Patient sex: M
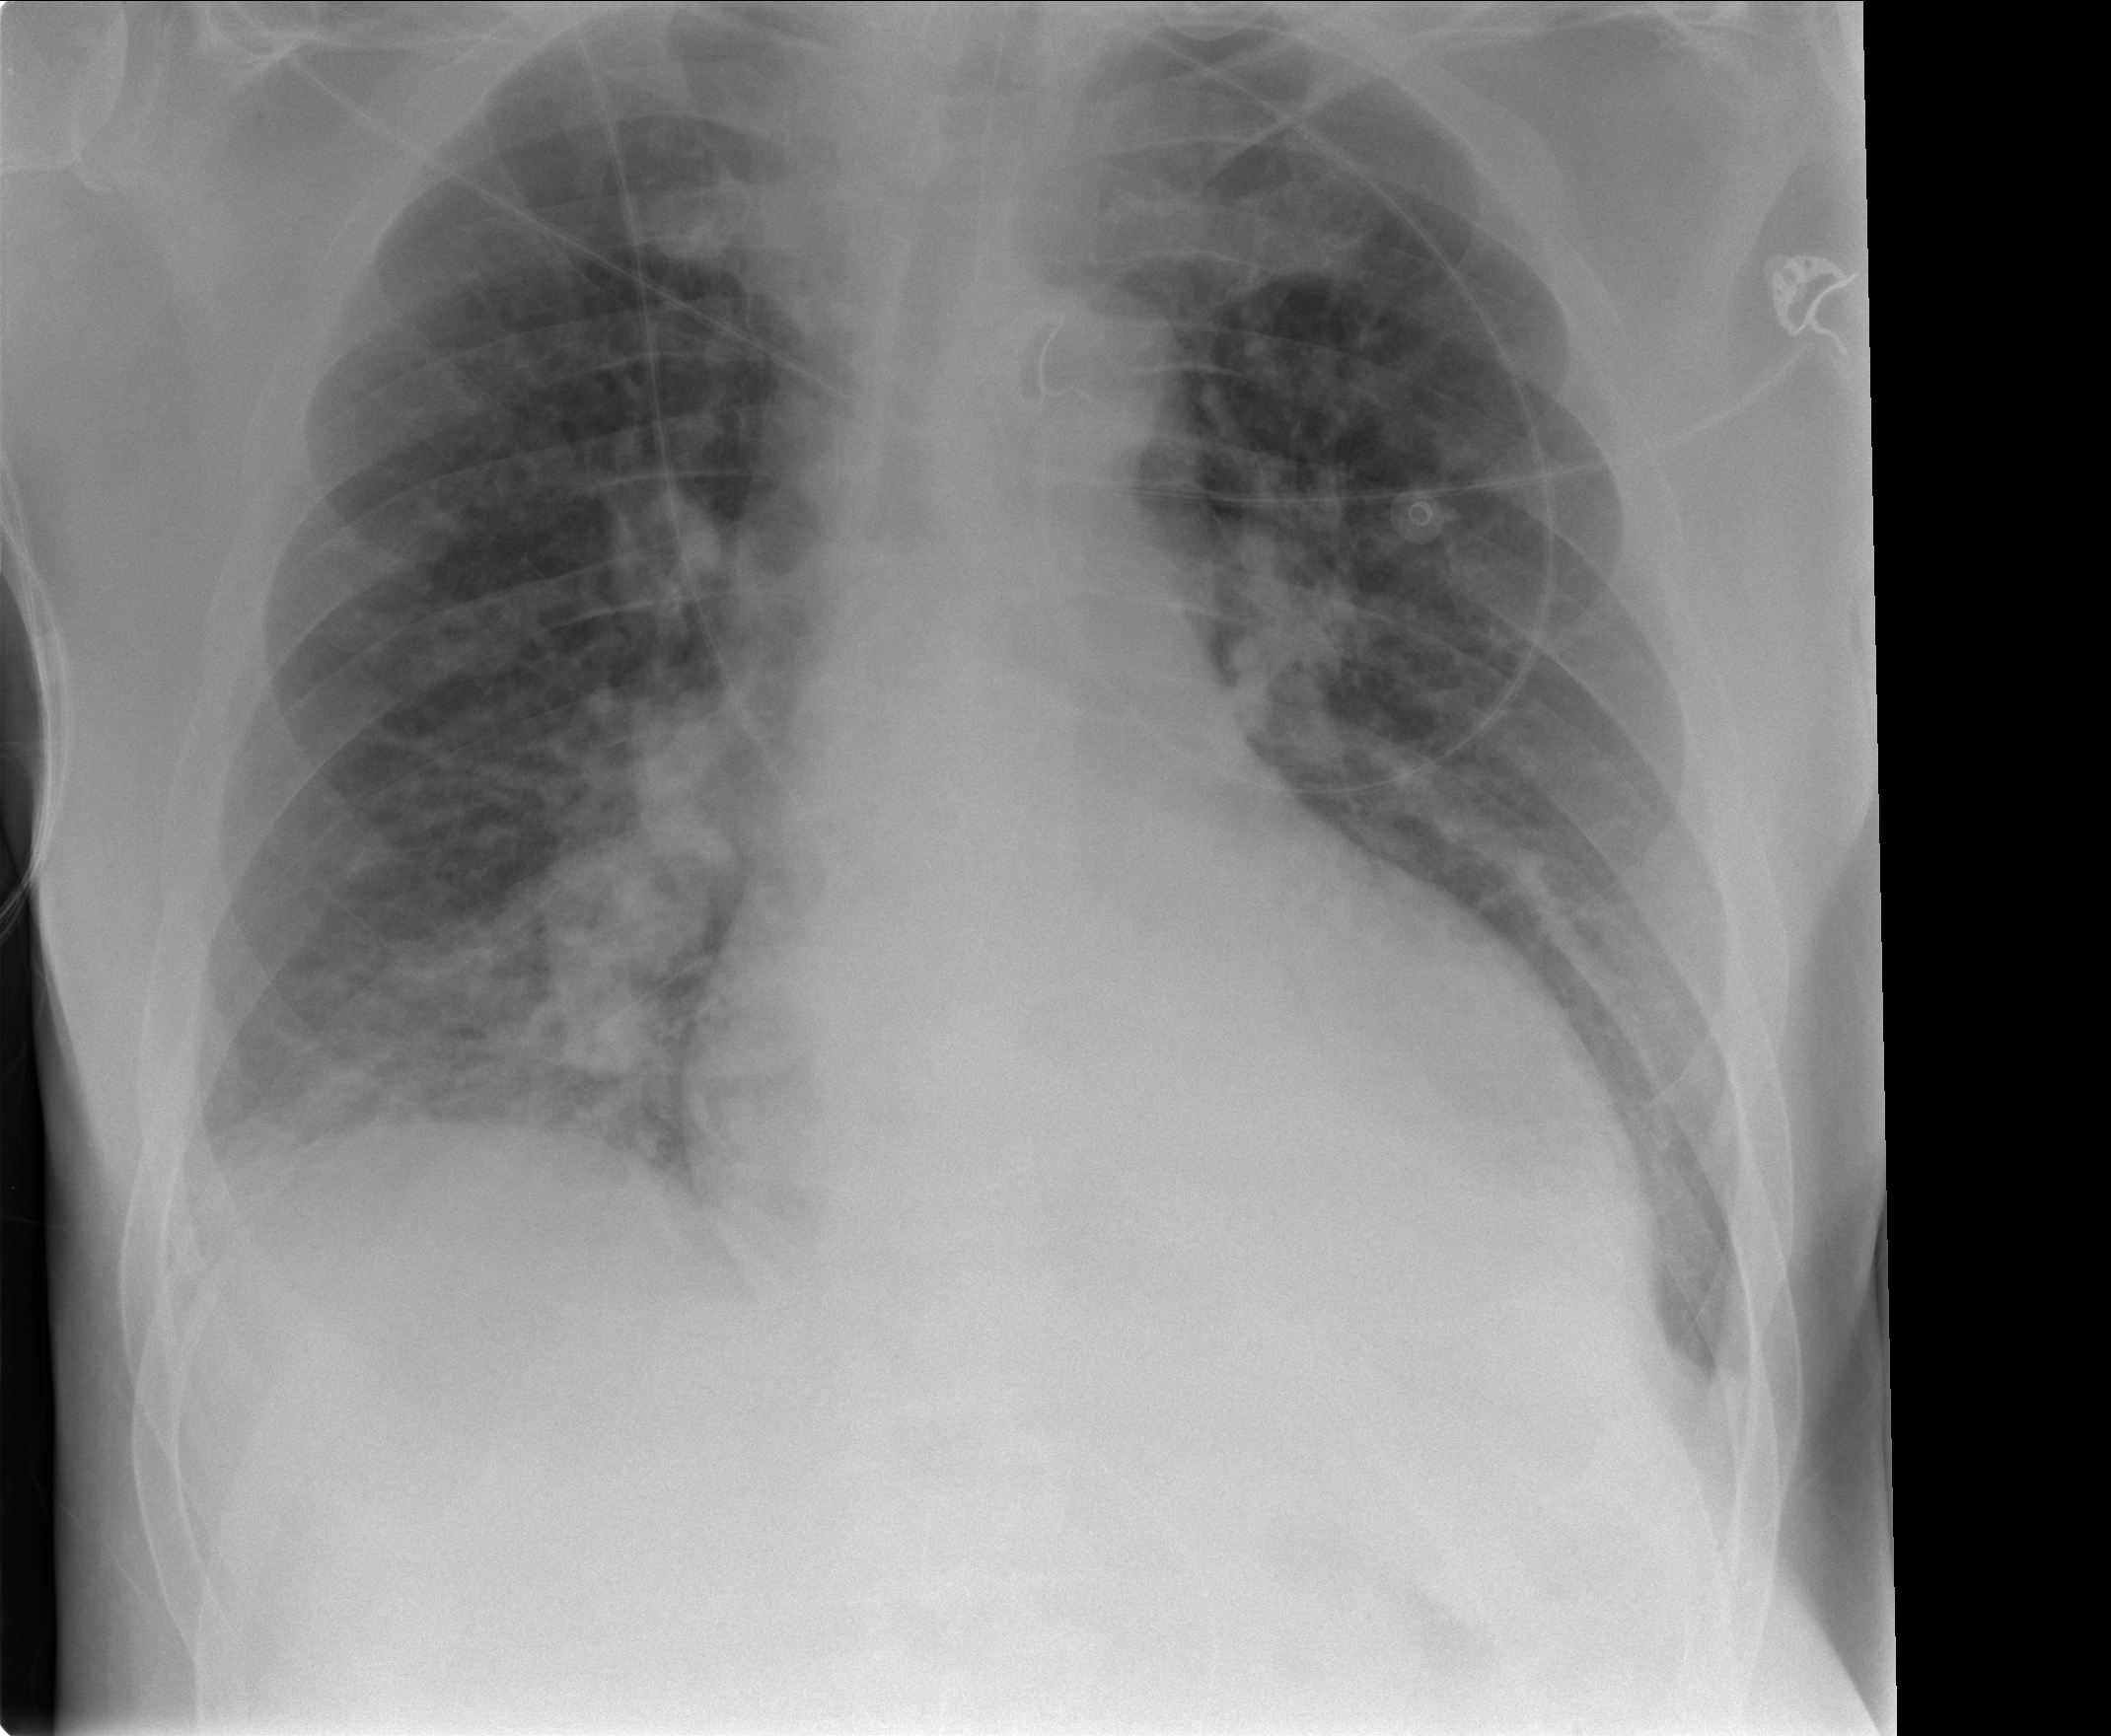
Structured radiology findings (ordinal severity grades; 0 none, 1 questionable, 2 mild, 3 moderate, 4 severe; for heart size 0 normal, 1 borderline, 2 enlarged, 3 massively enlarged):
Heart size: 2
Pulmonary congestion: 3
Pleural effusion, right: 2
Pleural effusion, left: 2
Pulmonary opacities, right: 2
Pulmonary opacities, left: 2
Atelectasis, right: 2
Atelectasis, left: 2